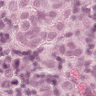
Metastatic tissue present: yes